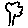
Label: tree